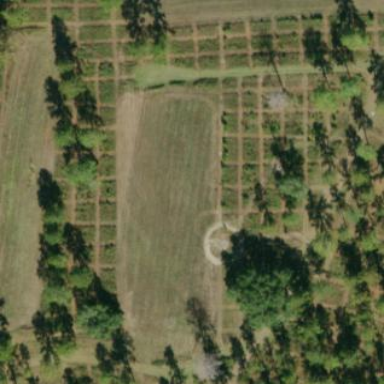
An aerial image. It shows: Orchard.